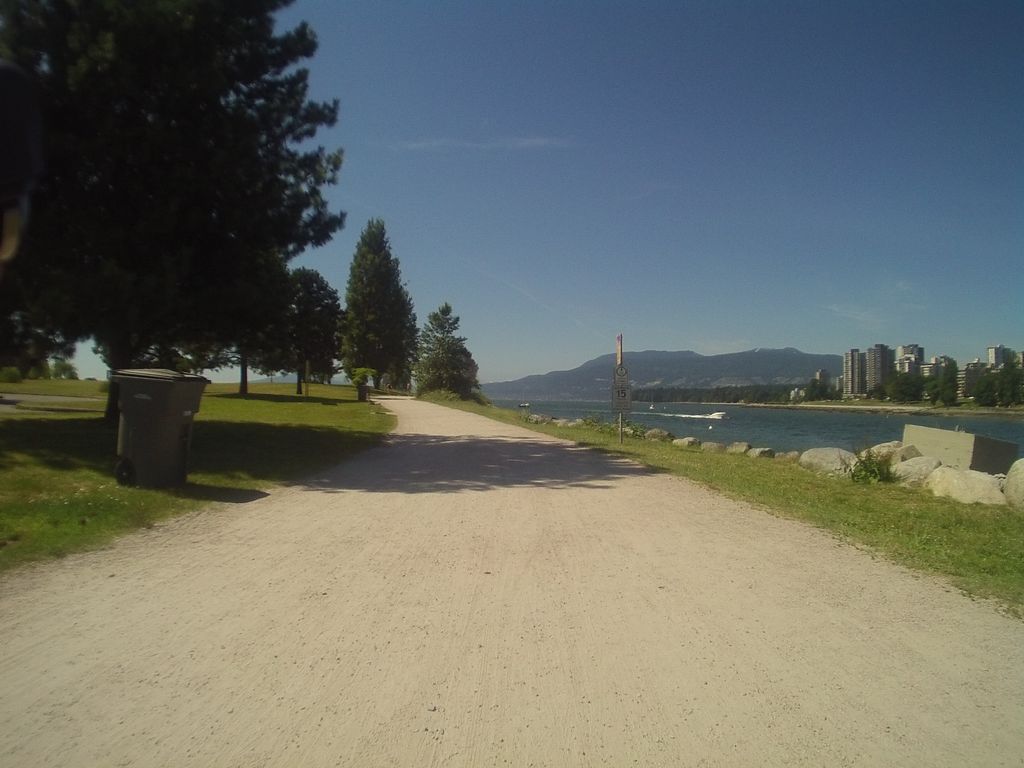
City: vancouver